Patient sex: M
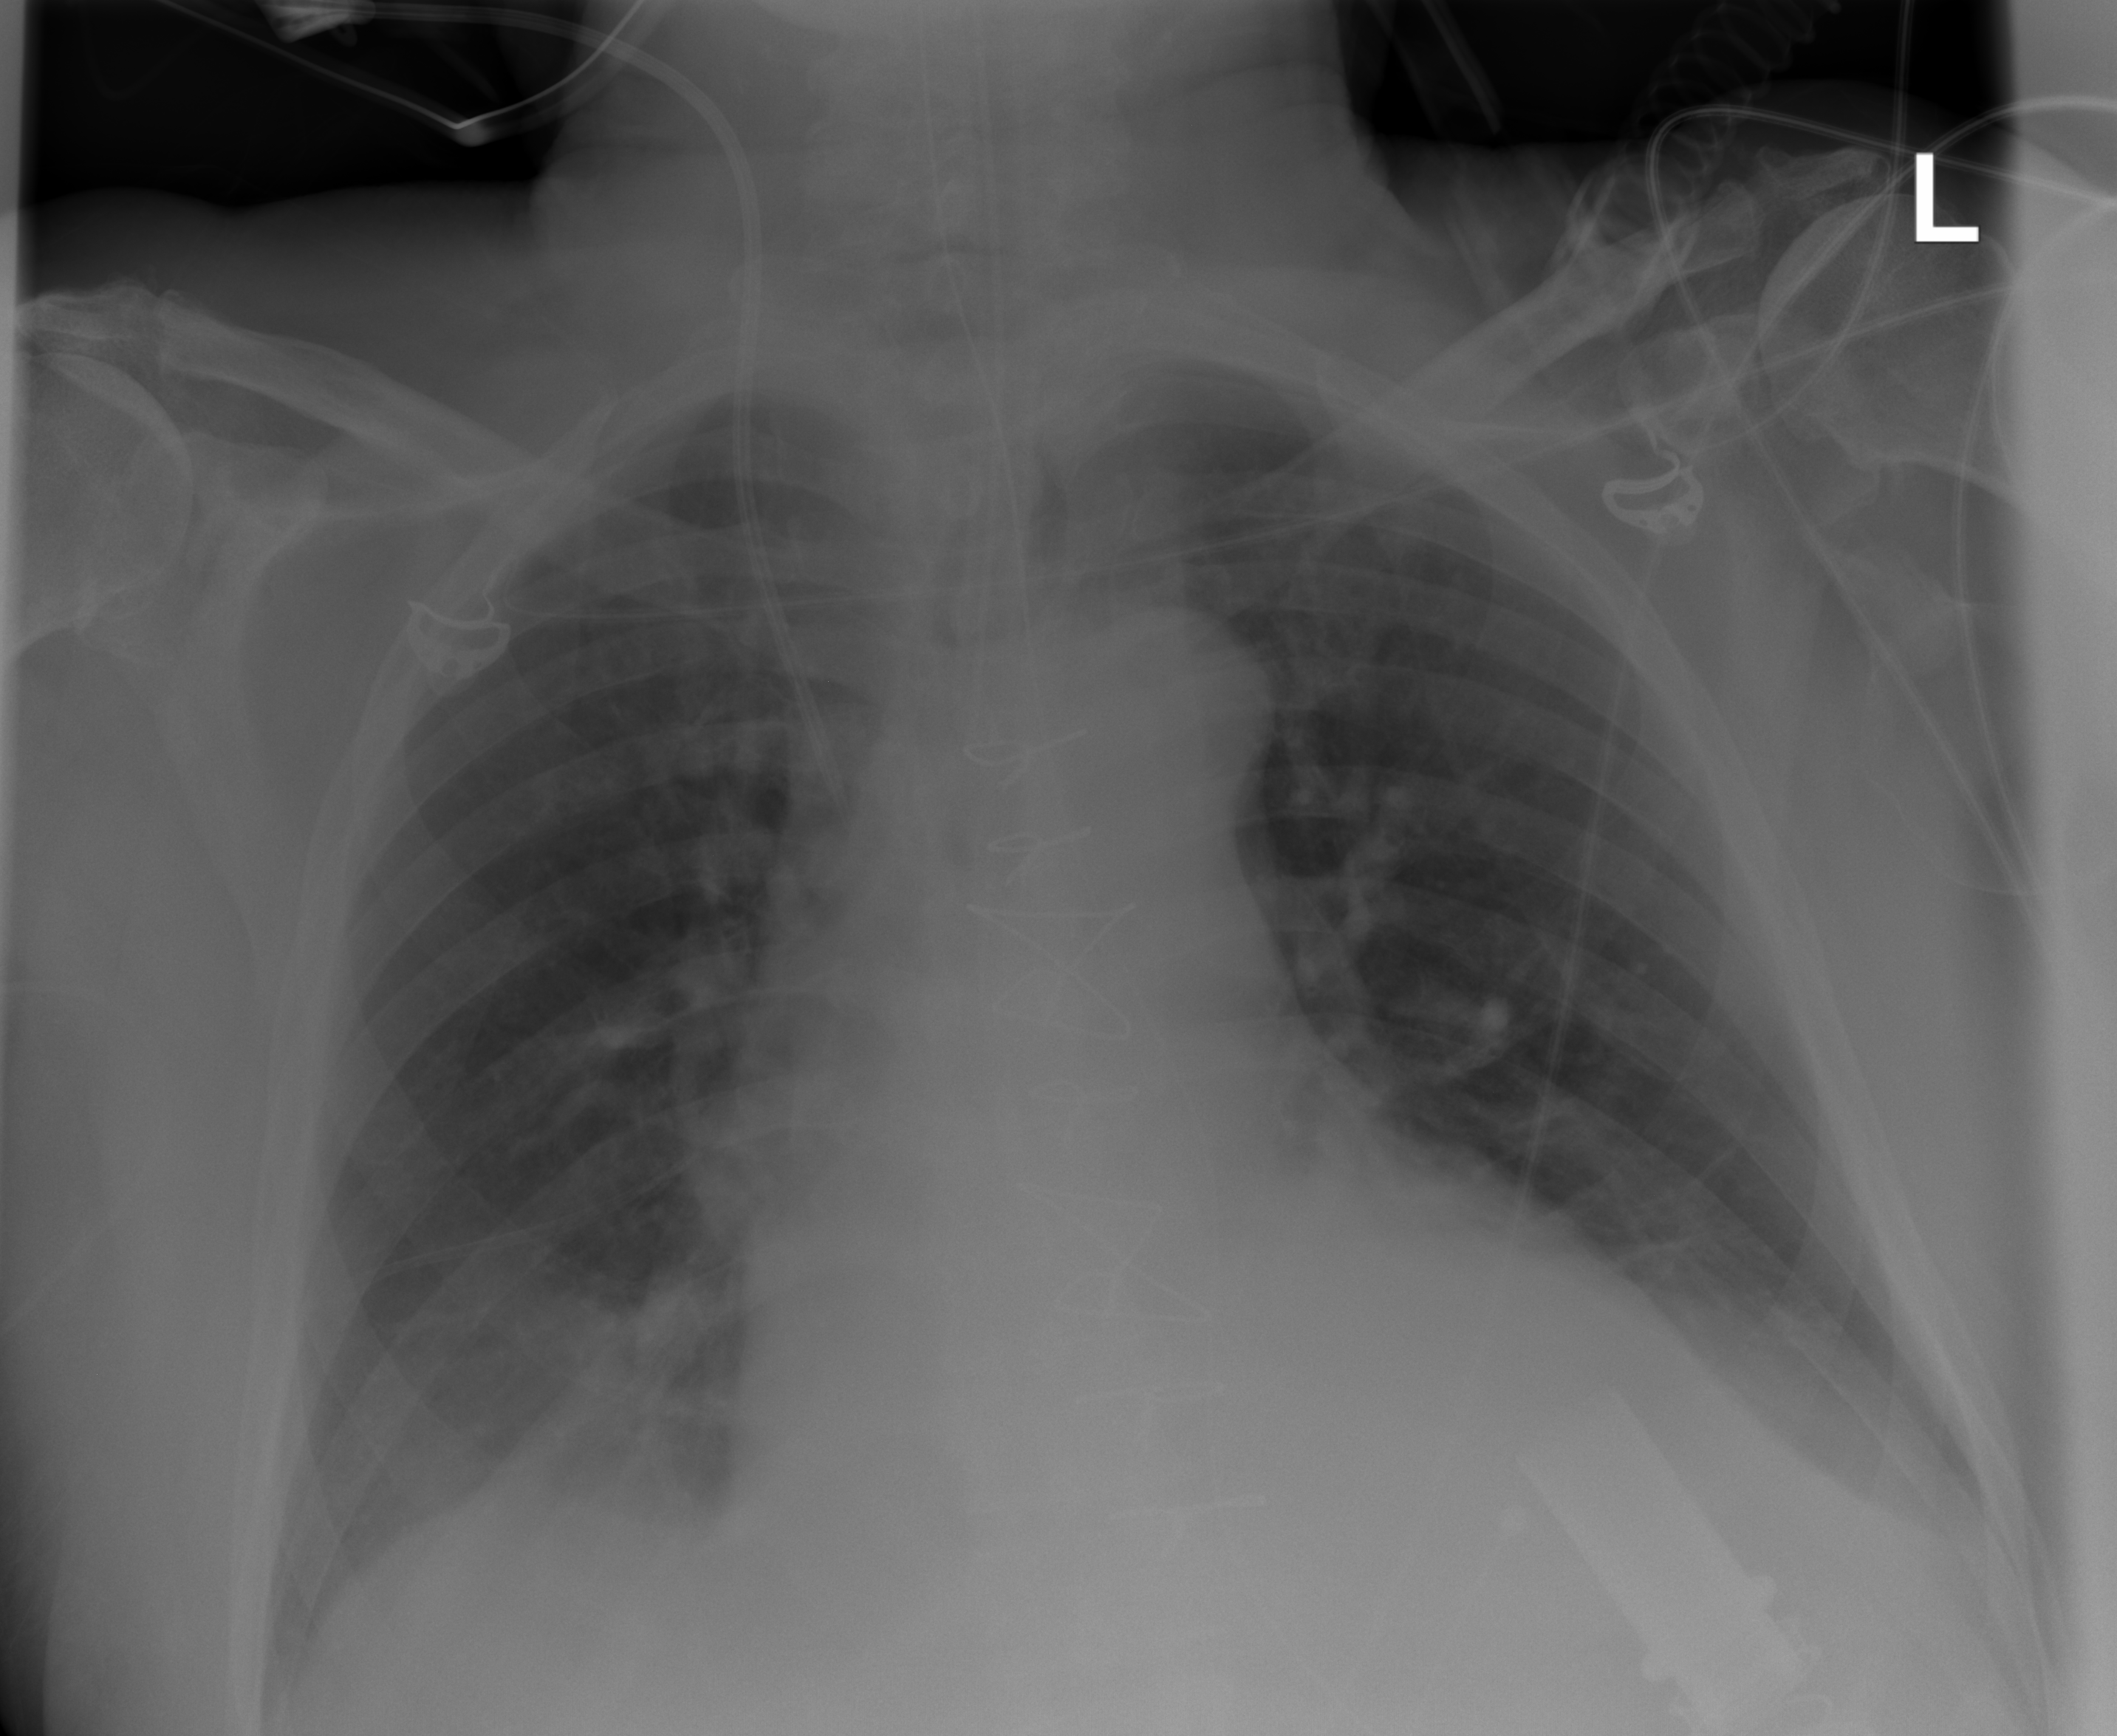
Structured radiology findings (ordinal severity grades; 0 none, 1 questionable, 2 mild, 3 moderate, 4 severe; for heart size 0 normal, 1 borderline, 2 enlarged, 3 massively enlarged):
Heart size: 2
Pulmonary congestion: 0
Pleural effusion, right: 1
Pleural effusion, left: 1
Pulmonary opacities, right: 0
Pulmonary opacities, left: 0
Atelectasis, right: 1
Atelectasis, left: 1